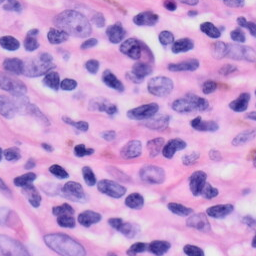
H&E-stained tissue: Skin